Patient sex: M
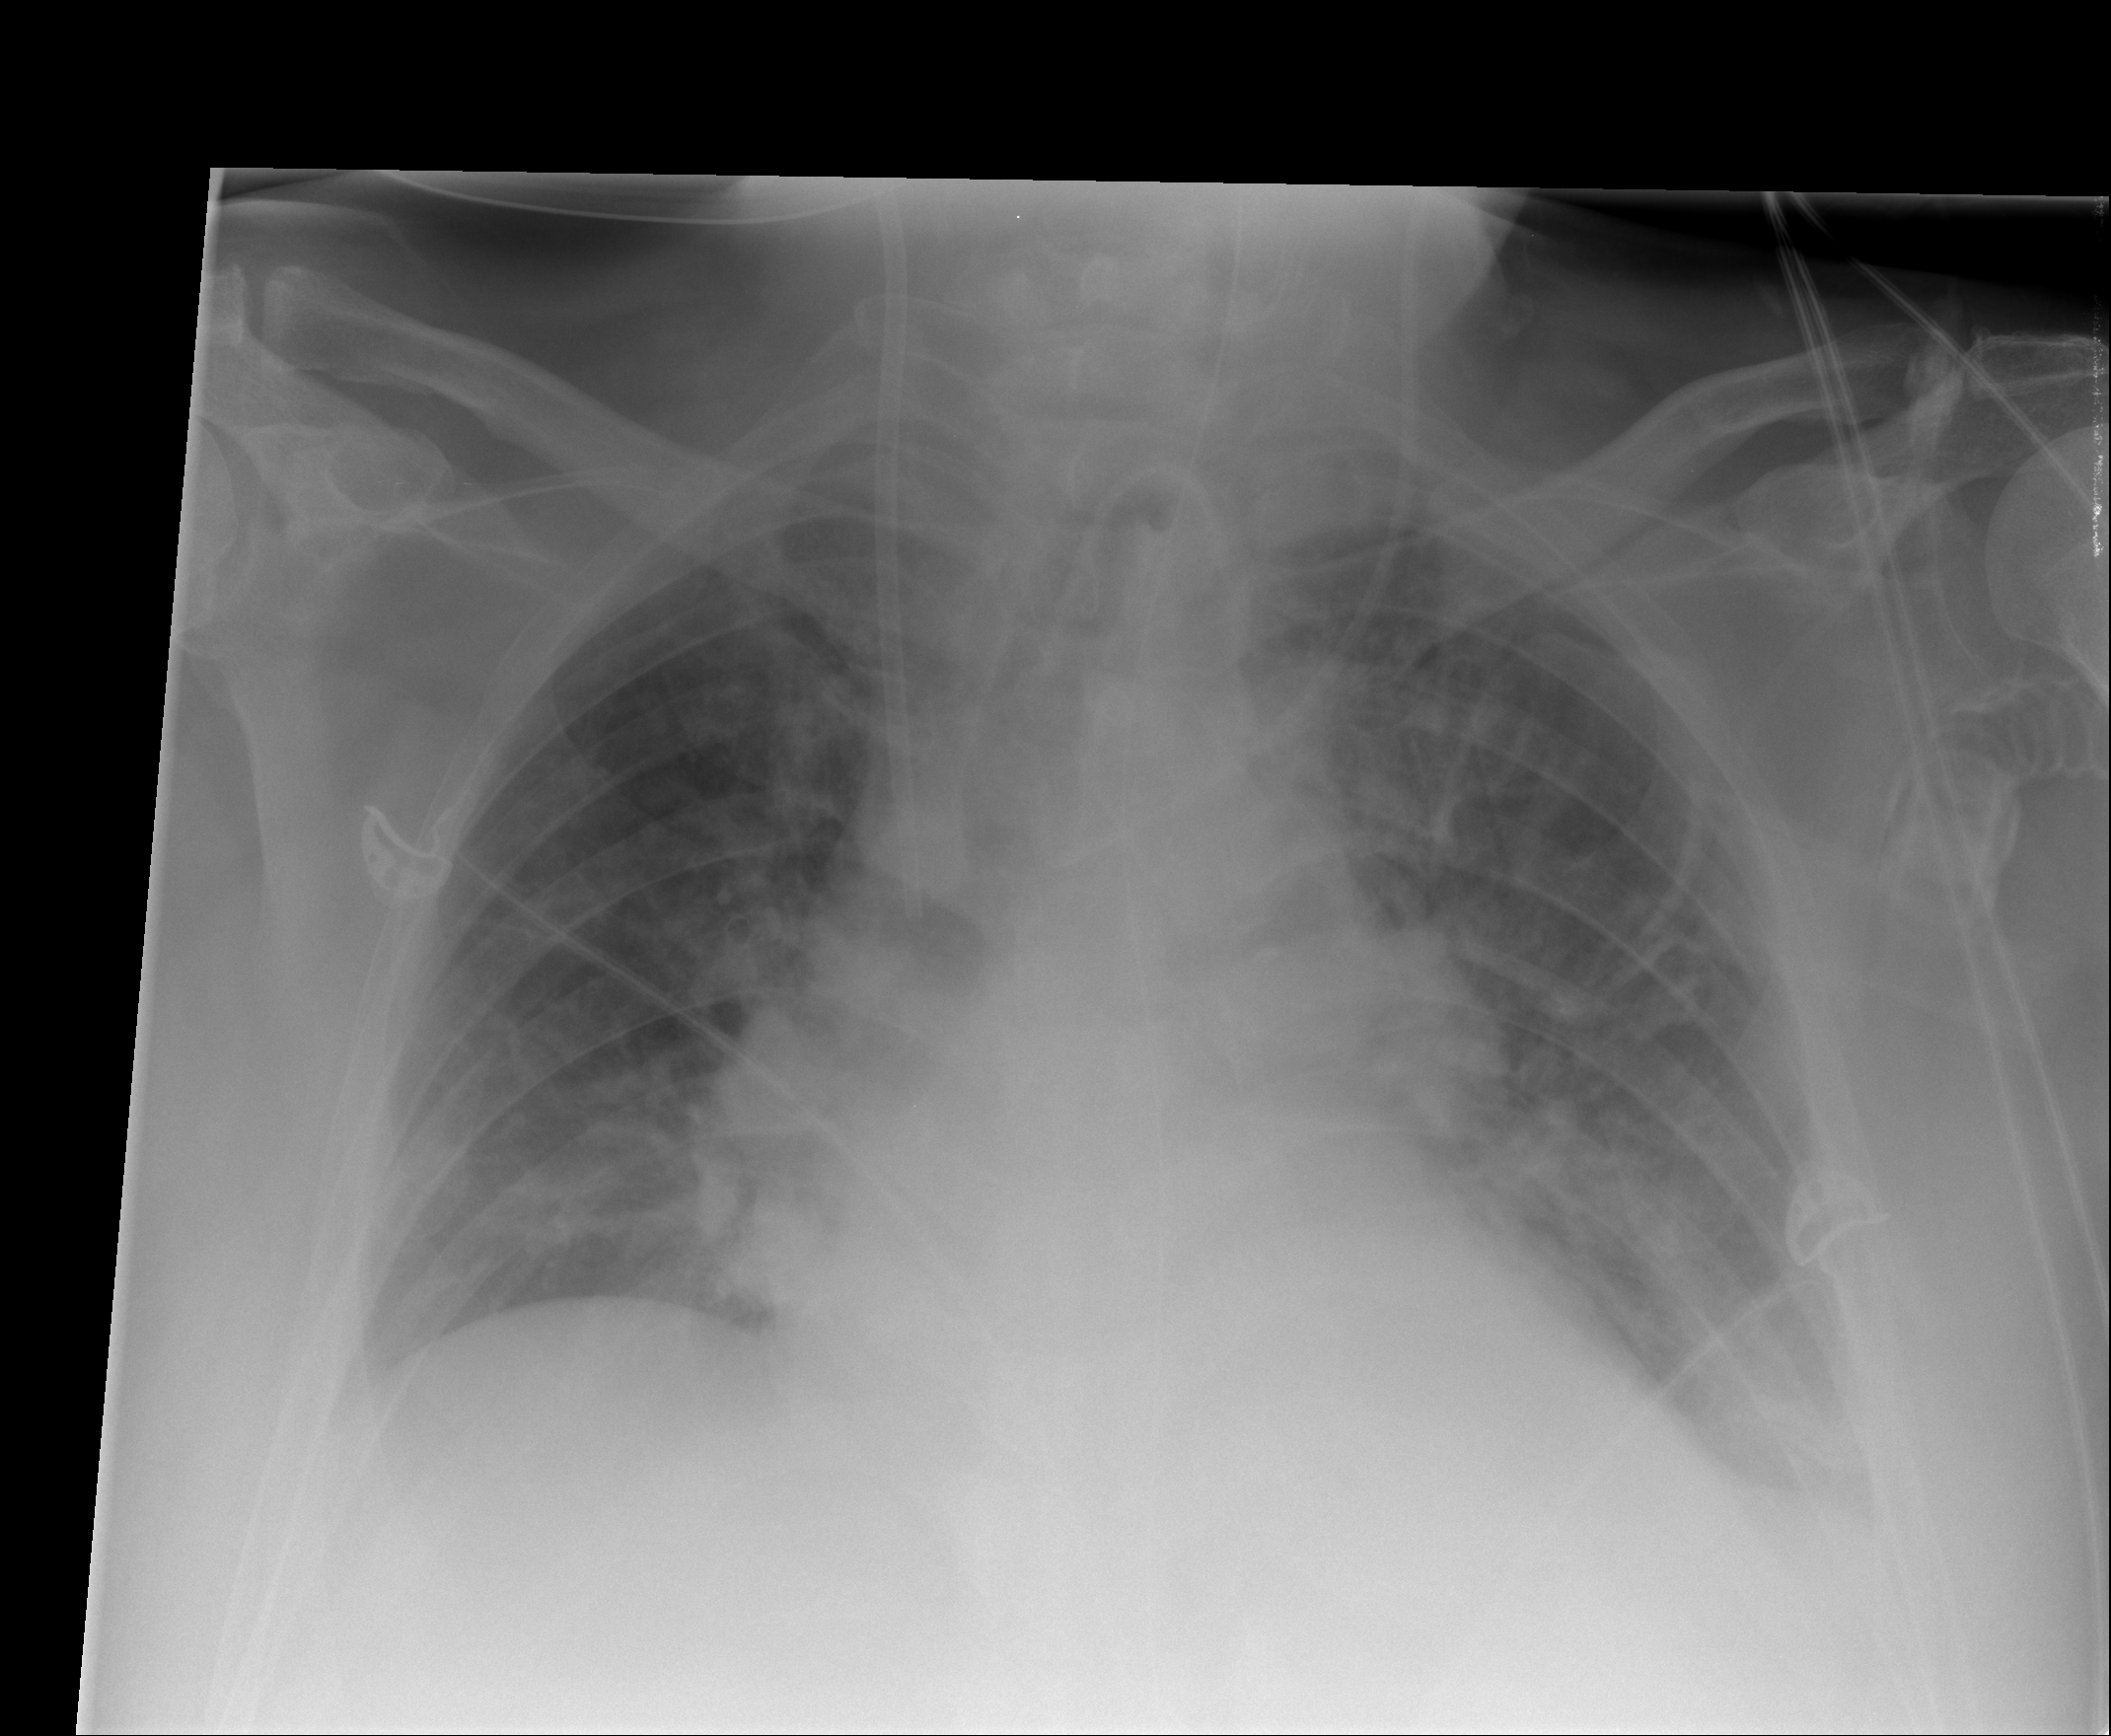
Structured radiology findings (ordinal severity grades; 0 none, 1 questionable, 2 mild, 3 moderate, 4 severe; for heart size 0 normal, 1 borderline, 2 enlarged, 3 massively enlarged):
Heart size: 2
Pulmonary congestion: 2
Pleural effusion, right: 0
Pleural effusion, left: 2
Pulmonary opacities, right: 2
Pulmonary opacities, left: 2
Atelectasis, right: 2
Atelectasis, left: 2